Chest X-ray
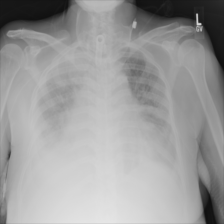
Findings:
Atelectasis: negative
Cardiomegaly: negative
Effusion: negative
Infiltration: negative
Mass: negative
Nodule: negative
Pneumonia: negative
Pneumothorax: negative
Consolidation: negative
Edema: negative
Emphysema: negative
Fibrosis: negative
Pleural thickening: negative
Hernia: negative